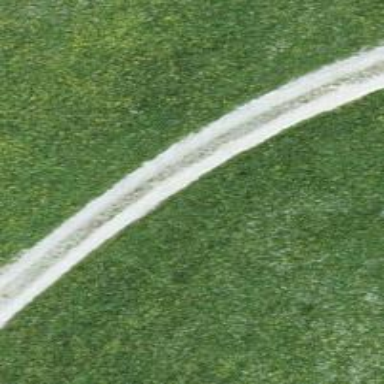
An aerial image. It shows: Grassy track with grade3 tracktype.